Interaction volume radius: 5 \u00c5
Interaction volume height: 20 \u00c5
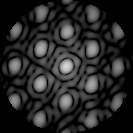
Disorder parameter: 0.1543